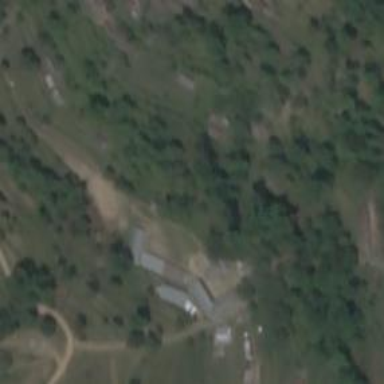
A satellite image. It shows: School.